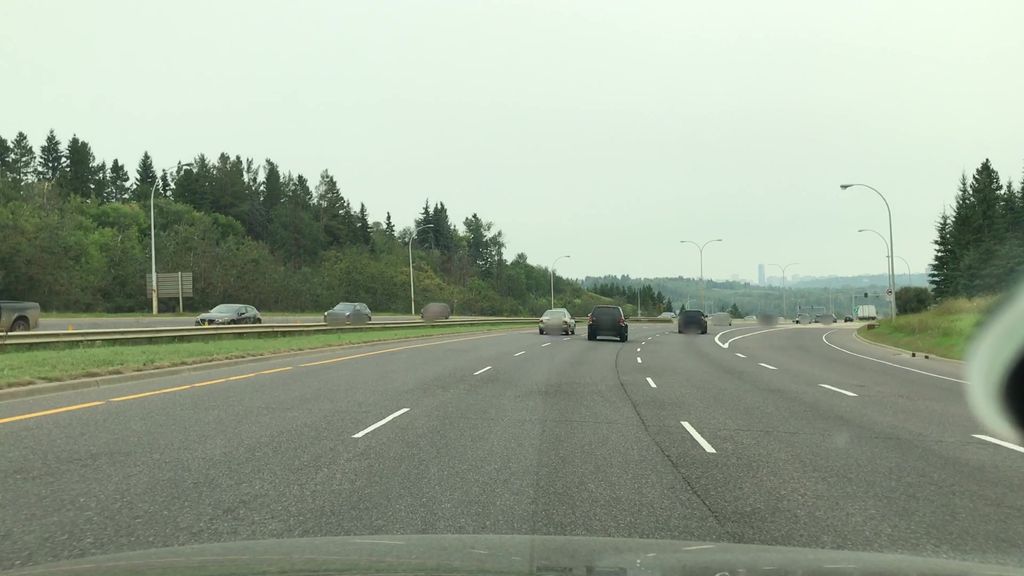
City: edmonton